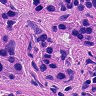
Metastatic tissue present: yes